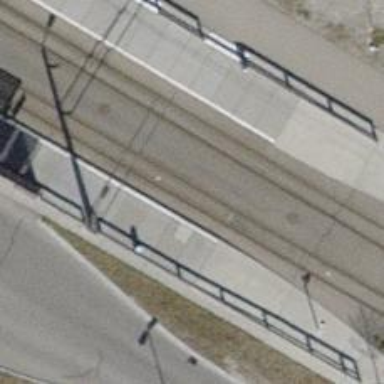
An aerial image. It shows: Tram stop with stop position for public transport.